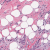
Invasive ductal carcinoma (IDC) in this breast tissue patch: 1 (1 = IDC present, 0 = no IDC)